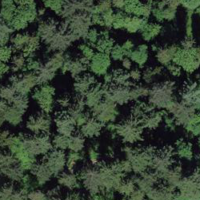
EUNIS habitat code: 43
Species observed at this site:
Tussilago farfara